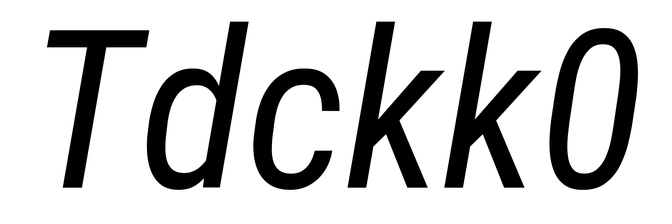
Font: Roboto-Italic_Condensed_Italic